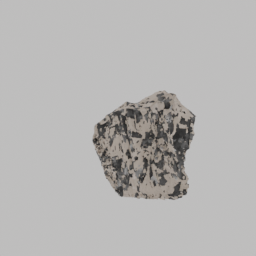
Label: nature